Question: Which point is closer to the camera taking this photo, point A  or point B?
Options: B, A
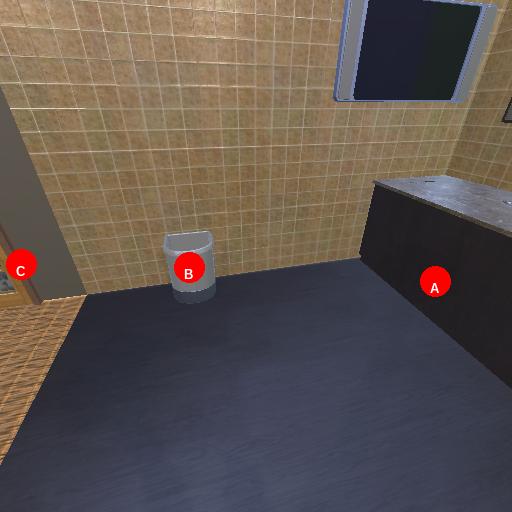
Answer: B